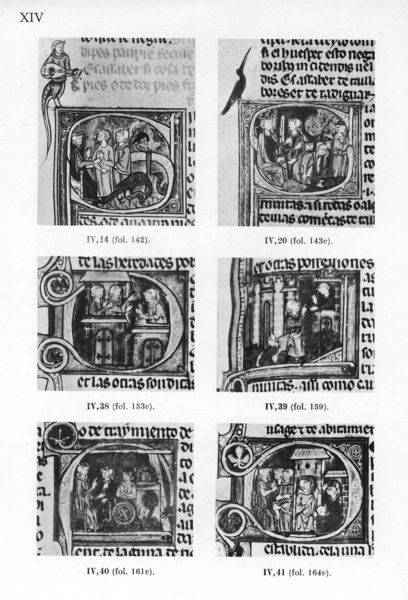
Titel: Vidal Mayor
Künstler: Vidal de Canellas
Schlagwörter: mann, vogel, menschen, stadt, ausschnitt, frau, zeichnung, schloss, ornament, instrument, turm, schrift, bilder, türen, fahne, wagen, detail, musikinstrument, ornamente, buch, burg, druck, initialen, seite, schwarzweiß, text, buchstaben, pelikan, fragment, kanzel, mittelalter, blanche, laute, lautenspieler, sechs, christ, szenen, zeichnungen, architecture, schirft, ausschnitte, buchmalerei, gens, minuskeln, buchmalerie, enluminure, saint, religion, vierzehn, texte, personnes, zupfinstrument, roue, türbeschläge, initiale, manuscrit, moine, médiéval, lettre, comique, composition, tukan, s, d, lettres, c, voel, pages, moines, six, details, majuscule, initial, nori et blanc, médéival, chrust